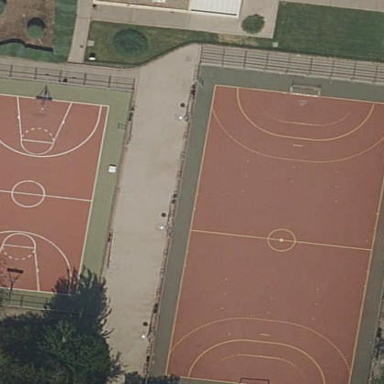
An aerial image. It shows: Soccer pitch for leisure land activities.